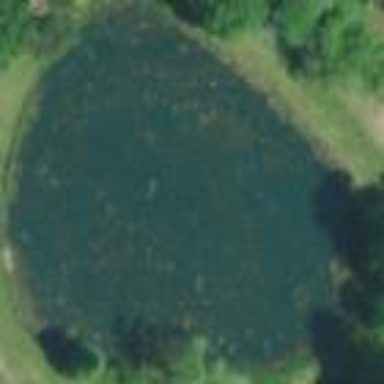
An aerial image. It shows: Peaceful pond surrounded by nature.